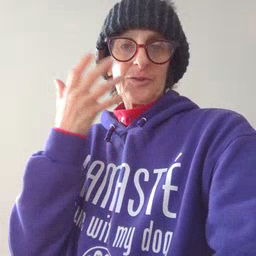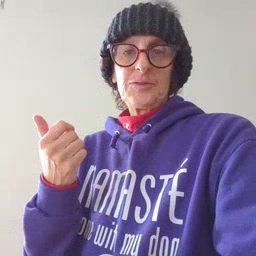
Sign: tiger